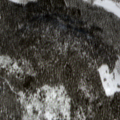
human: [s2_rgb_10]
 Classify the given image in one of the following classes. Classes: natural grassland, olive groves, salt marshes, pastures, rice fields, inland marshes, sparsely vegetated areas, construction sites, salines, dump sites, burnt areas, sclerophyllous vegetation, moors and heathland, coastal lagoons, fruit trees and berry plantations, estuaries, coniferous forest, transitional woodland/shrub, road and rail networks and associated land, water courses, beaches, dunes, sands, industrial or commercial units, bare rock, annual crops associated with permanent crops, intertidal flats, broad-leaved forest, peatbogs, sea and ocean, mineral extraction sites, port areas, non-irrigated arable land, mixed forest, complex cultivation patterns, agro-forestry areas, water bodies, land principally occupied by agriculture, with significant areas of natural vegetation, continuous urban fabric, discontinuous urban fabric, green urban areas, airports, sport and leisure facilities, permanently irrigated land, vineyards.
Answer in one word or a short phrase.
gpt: coniferous forest